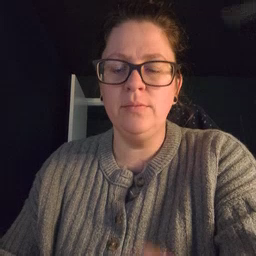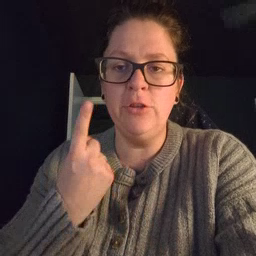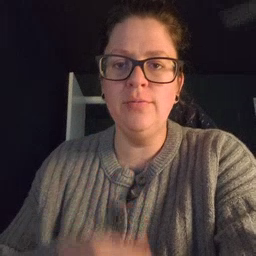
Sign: first